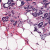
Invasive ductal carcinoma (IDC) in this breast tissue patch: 0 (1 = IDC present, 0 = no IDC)